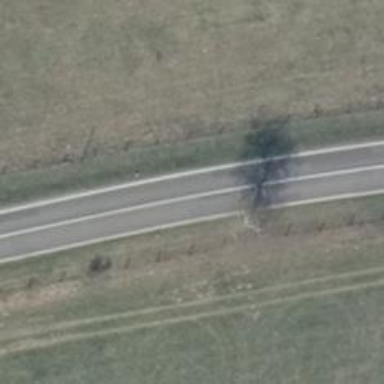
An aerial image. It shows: Secondary road with asphalt surface.